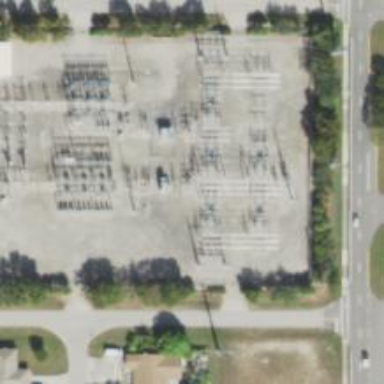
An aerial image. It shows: Switch used for power control.